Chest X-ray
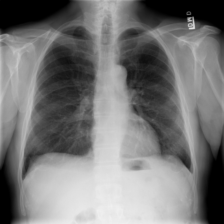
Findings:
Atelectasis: negative
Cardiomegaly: negative
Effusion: positive
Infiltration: negative
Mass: negative
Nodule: negative
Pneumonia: negative
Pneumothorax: negative
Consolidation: negative
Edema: negative
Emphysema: negative
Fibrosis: negative
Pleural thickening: negative
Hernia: negative